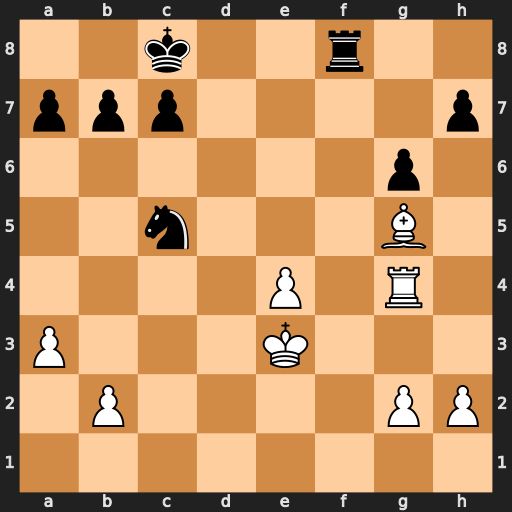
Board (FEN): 2k2r2/ppp4p/6p1/2n3B1/4P1R1/P3K3/1P4PP/8
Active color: w
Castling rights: -
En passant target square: -
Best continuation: Be7 Rf1 Bxc5